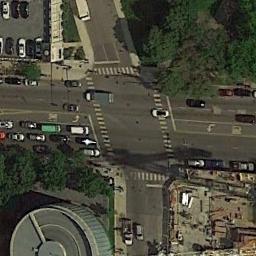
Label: intersection